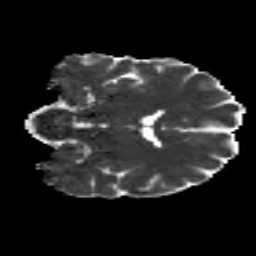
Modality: MD
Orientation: coronal
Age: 26
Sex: male
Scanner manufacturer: siemens
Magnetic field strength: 3 T
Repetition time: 8.8 s
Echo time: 0.085 s